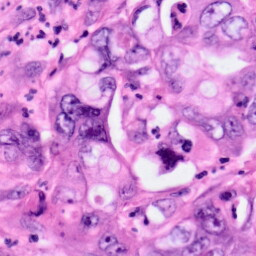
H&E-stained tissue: Pancreatic